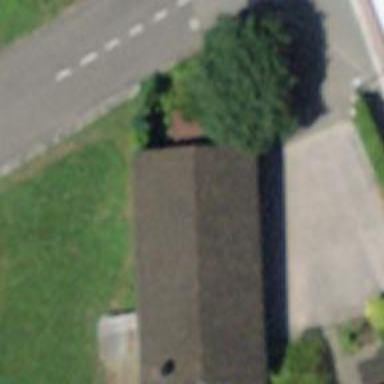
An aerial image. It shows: Garage.